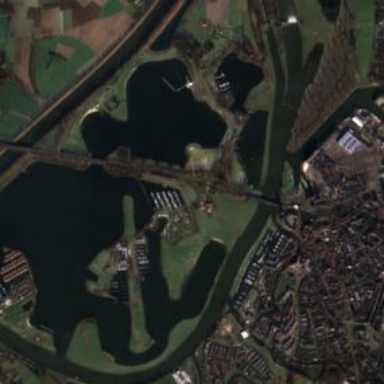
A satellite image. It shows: Fairway waterway.